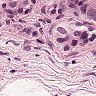
Metastatic tissue present: yes